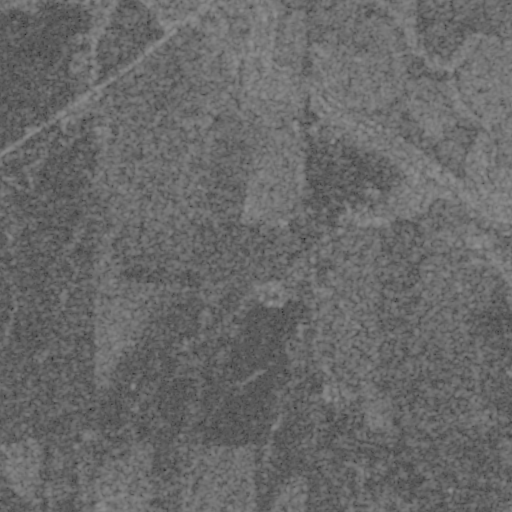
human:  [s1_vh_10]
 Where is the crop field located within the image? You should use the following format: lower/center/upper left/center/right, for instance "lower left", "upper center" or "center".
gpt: The crop field is located in the upper right of the image.
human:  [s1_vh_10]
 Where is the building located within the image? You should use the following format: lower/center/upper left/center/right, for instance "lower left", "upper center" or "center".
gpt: The building is located in the upper center of the image.
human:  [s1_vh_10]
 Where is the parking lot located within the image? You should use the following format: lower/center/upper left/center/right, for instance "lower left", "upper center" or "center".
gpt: There is no parking lot in the image.

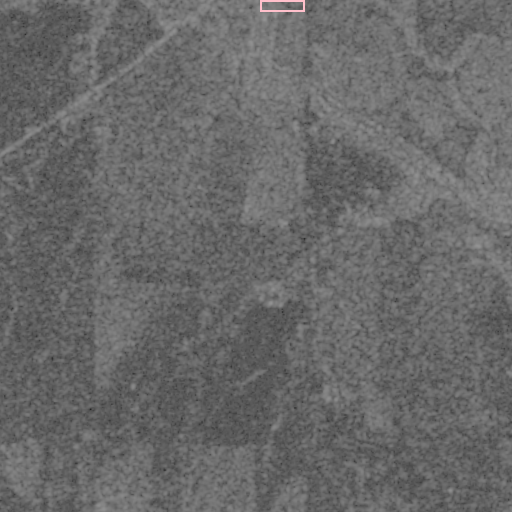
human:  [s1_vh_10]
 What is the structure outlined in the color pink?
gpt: The structure outlined in pink is a crop field.
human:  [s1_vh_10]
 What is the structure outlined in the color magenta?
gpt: There is no magenta outline.